Aerial crown-view tile of a tropical tree (Barro Colorado Island, Panama), acquired 20250512:
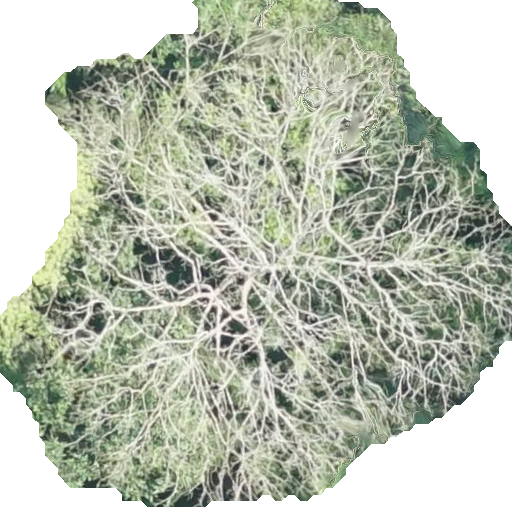
Species: Dipteryx oleifera
GBIF accepted scientific name: Dipteryx oleifera
Crown area: 288.747 m²